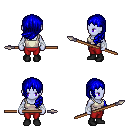
a pixel art fantasy rpg character, female body template, dark elf, purple skin, white pirate shirt, red pants, blue left-swept hairstyle, white cloth bandages, black shoes, spear, four views (front, back, left, right), 2x2 character sprite sheet, small pixel art, hard edges, no anti-aliasing